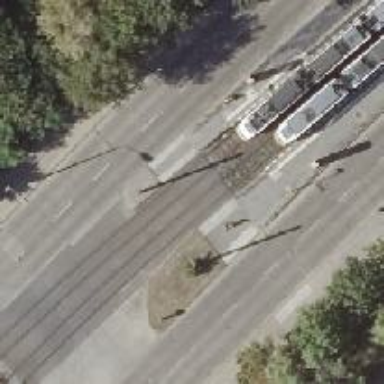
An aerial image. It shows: Uncontrolled tram crossing.